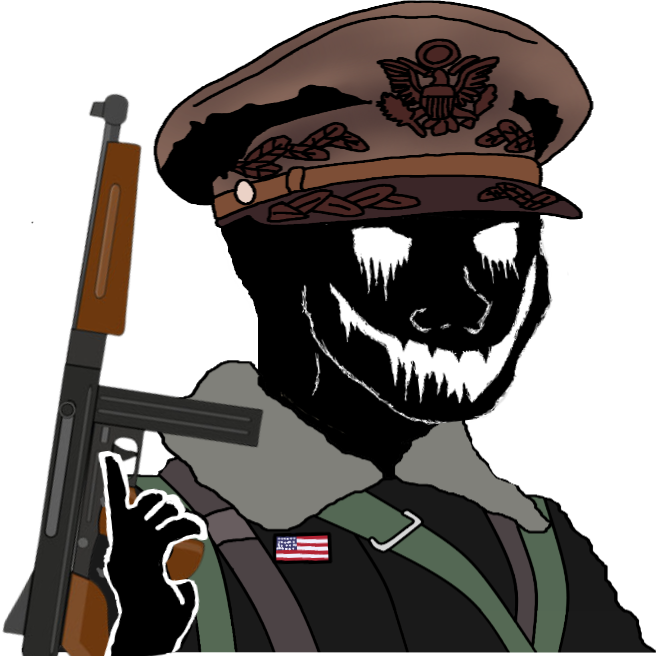
Label: 5_Oomer